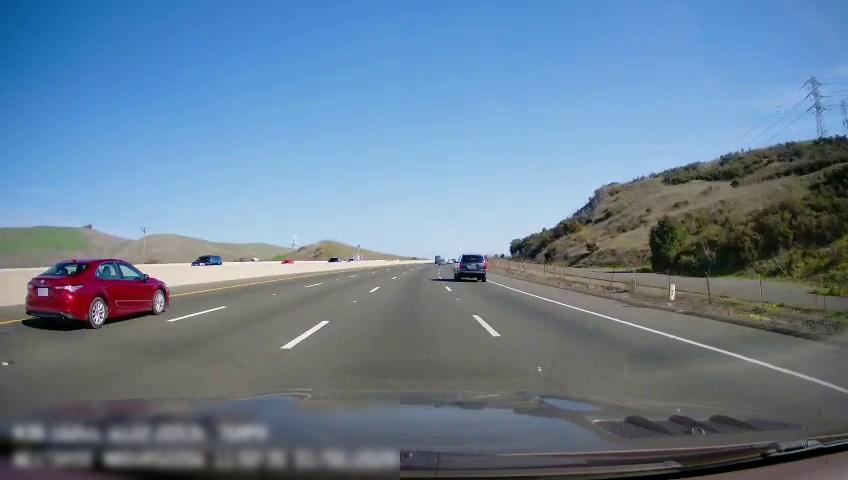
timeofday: Day
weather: Sunny
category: Drivable Space
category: Drivable Space
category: Vehicles | Car
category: Vehicles | Car
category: Vehicles | SUV
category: Vehicles | Van
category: Vehicles | SUV
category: Vehicles | Car
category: Lanes | Alternate Lane
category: Lanes | Alternate Lane
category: Lanes | Alternate Lane
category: Lanes | Current Lane
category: Lanes | Alternate Lane